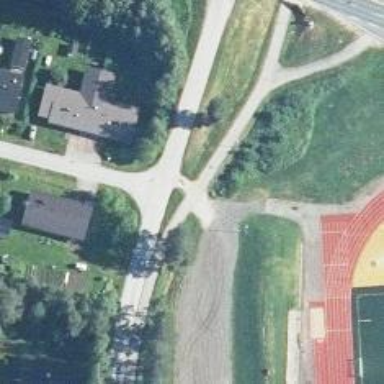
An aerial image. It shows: Unmarked asphalt crossing on cycleway road.